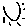
Label: sun